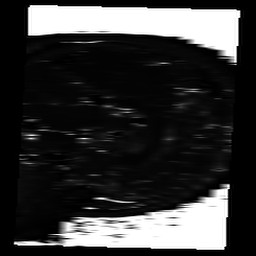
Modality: T2map
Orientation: sagittal
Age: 30
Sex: female
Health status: ill